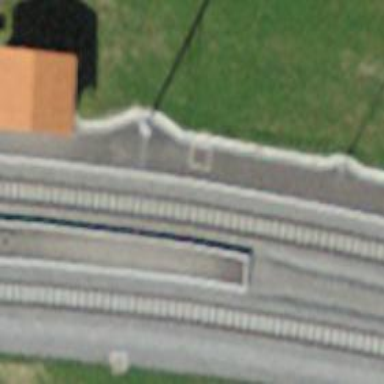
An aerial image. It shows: Platform edge at railway station.